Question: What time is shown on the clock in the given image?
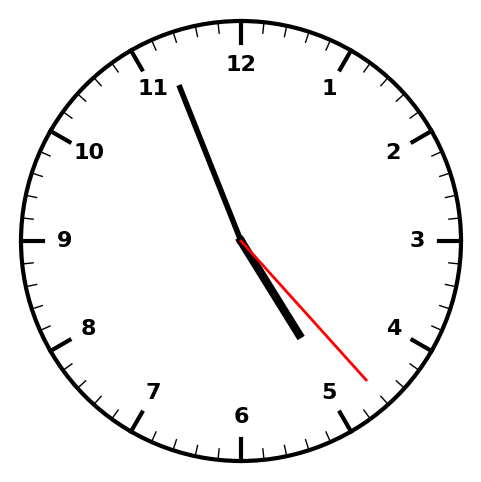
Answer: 04:56:23